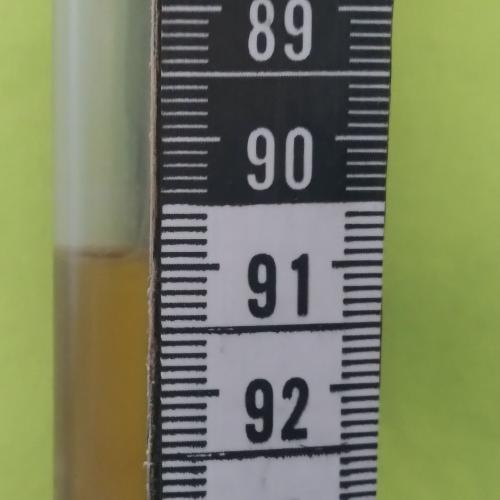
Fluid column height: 90.9 cm